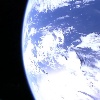
Label: cloud